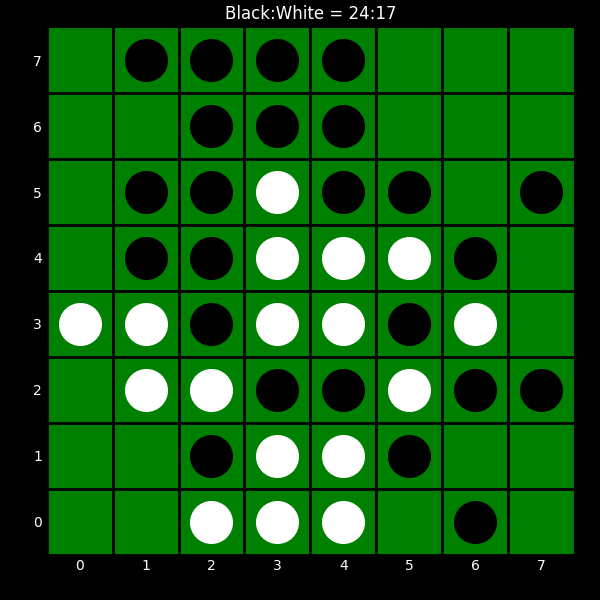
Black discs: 24
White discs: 17